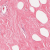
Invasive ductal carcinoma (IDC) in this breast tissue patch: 0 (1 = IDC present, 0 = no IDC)